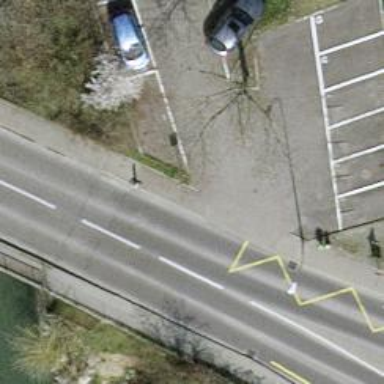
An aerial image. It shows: Asphalt sidewalk along the footway.